Question: I have 6 columns & I want to use 'colspan' for 3&4 and 5&6 column.
And I don't want to show 1st & 2nd column for that particular row.
How to hide 1&2 column in that row?
Desired output..

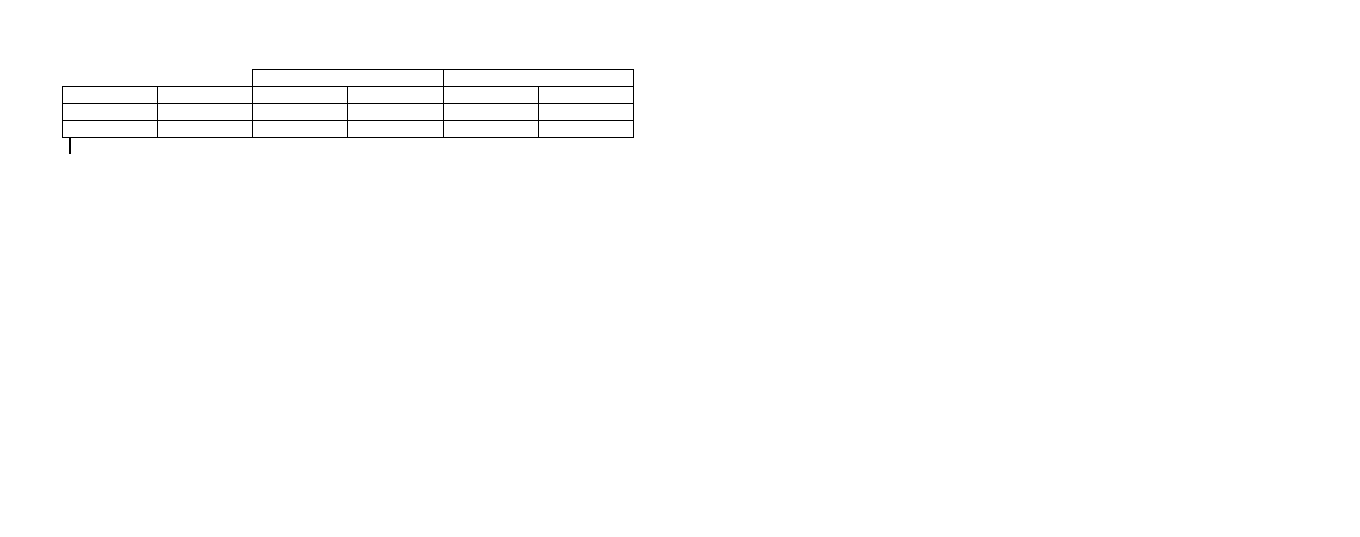
Answer: Remove the border from the cells you wish to "hide". They are still there, but visually absent.
<URL>
<URL> for a 'table { border: xxx; }' fix.
In this example I am targeting the cell with 'tbody tr:first-child td:first-child'. This could obviously also be targeted with a 'class'.
HTML
'''
<table>
<tbody>
<tr>
<td colspan="2"></td>
<td colspan="2"></td>
<td colspan="2"></td>
</tr>
<tr>
<td></td>
<td></td>
<td></td>
<td></td>
<td></td>
<td></td>
</tr>
</tbody>
</table>
'''
CSS
'''
table {
border-collapse: collapse;
width: 500px;
}
td {
border: solid 1px #000;
padding: 10px;
}
tbody tr:first-child td:first-child {
border: none;
}
'''